Field crop: maize
Growth stage: 1
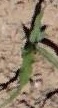
Species: maize